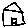
Label: house